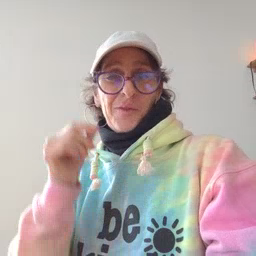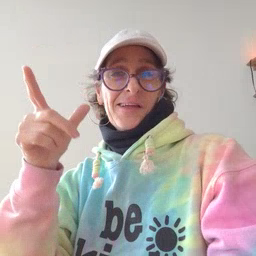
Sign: wake